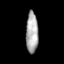
Tissue: lung
Cell type: T cells
Senescence score: 0.2331
Nuclear area (px): 490
Mean DAPI intensity: 171.496